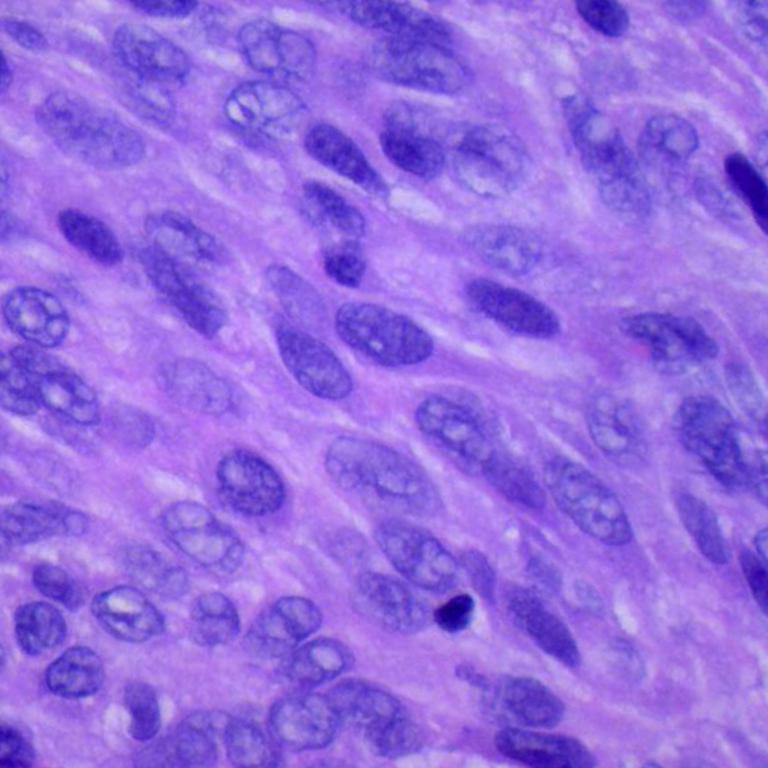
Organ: lung
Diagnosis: squamous carcinomas